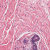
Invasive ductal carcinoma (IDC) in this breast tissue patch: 0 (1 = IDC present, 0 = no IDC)